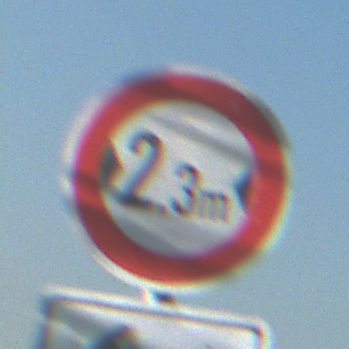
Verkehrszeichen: TatsaechlicheBreite2Komma3
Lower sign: RichtungsangabeDurchPfeile2
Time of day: MorningAfternoon
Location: Outdoor (Nature)
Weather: Clear
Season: NotSpecified
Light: Natural